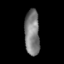
Tissue: skin
Cell type: Myeloid cells
Senescence score: 0.2628
Nuclear area (px): 666
Mean DAPI intensity: 125.845